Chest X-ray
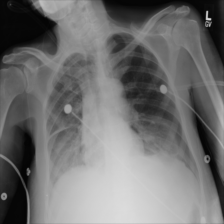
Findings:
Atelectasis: negative
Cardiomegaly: negative
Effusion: negative
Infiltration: negative
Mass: negative
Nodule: negative
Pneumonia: negative
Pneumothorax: negative
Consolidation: negative
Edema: negative
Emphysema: negative
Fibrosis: negative
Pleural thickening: negative
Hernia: negative